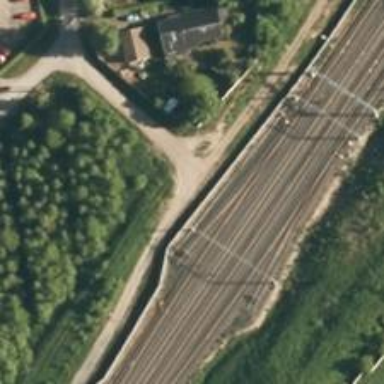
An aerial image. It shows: Continuous railway rail with electrified contact line. It is siding service track.